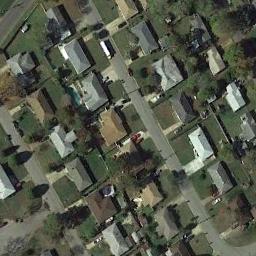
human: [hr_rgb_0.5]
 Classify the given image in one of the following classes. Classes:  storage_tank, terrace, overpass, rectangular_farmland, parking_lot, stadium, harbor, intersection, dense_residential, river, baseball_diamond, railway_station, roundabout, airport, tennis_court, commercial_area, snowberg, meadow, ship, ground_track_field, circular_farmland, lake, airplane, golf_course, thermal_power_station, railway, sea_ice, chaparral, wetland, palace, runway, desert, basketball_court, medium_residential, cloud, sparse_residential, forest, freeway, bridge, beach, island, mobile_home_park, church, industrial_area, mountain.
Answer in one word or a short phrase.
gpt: dense_residential